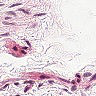
Metastatic tissue present: no